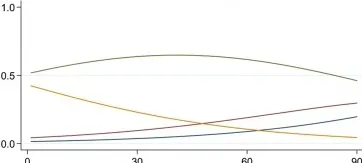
D; Association between latency time and grade for honeybee venom allergic patients.
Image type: chart (chart)